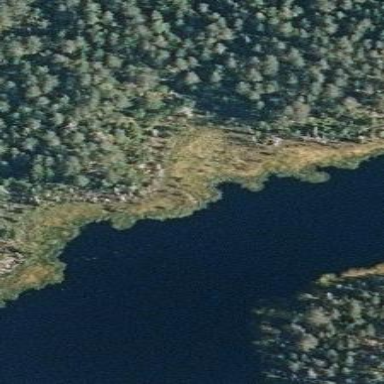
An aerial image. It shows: Pond with natural water.